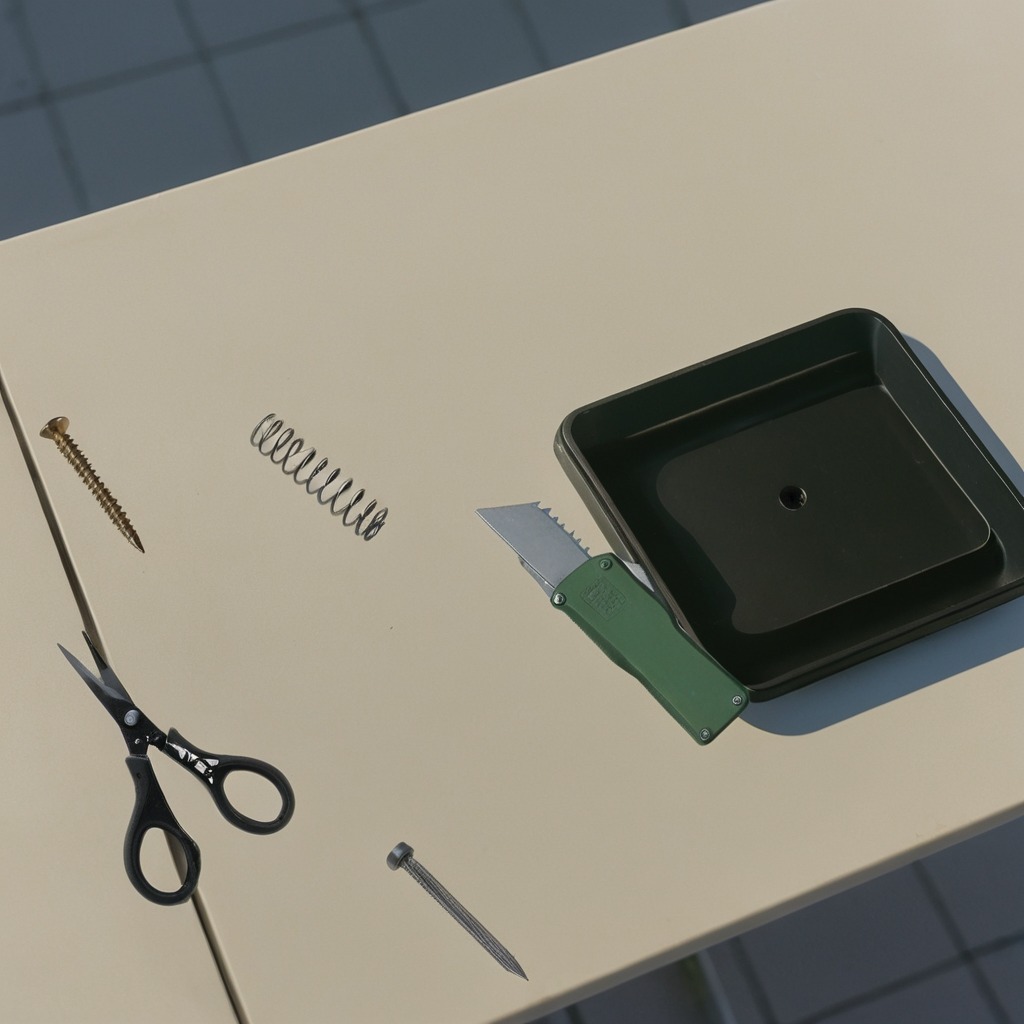
A utility knife, an iron nail, a coiled metal spring, and a pair of scissors are lying on a clean utility table in a temporary outdoor tool station.